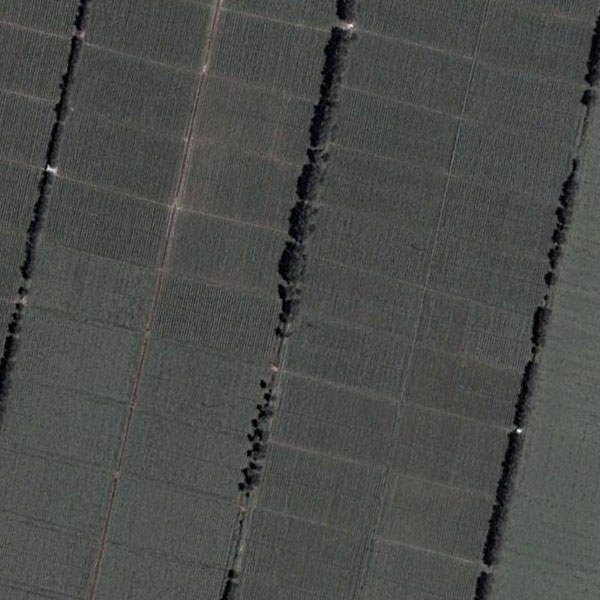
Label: Farmland